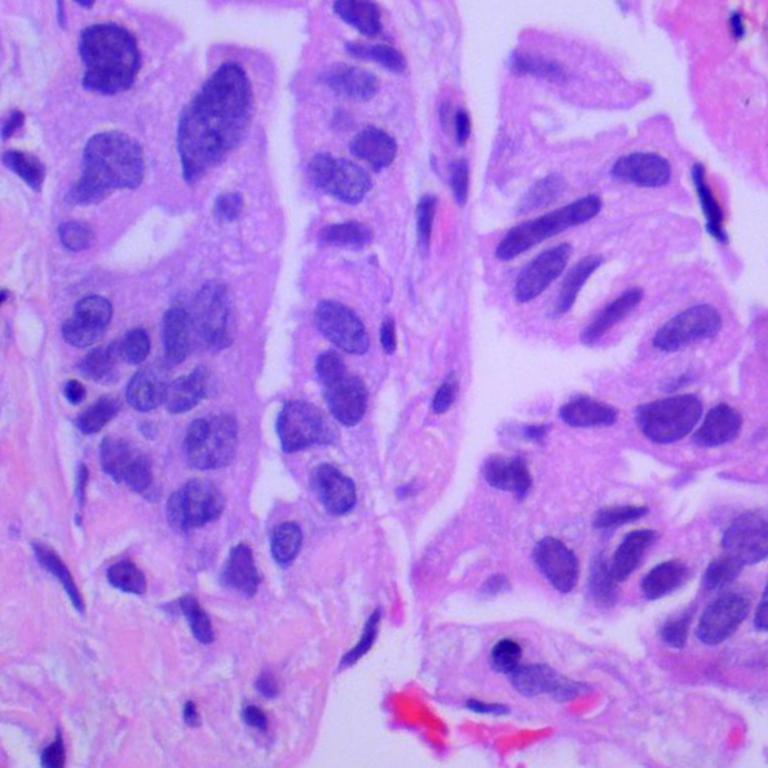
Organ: lung
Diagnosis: adenocarcinomas